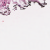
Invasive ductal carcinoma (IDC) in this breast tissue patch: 0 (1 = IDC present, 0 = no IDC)